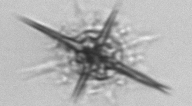
Label: Acantharia